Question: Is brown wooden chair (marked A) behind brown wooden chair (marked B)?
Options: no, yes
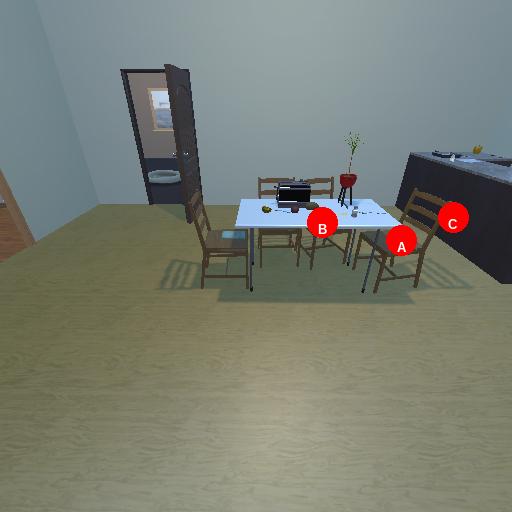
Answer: no